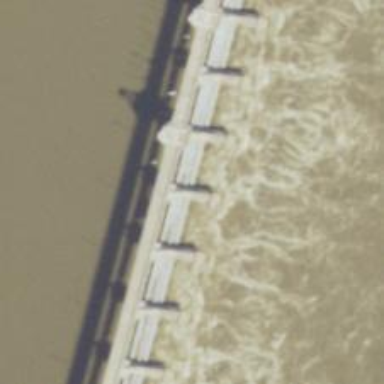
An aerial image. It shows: Bridge supported by pillars.